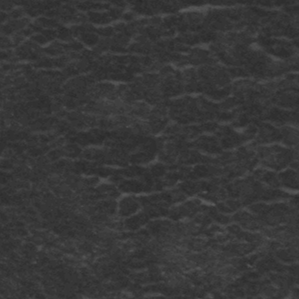
Label: frost